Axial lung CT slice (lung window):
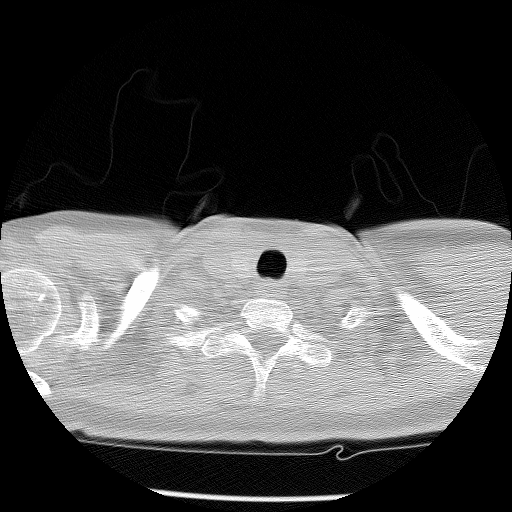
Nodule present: no